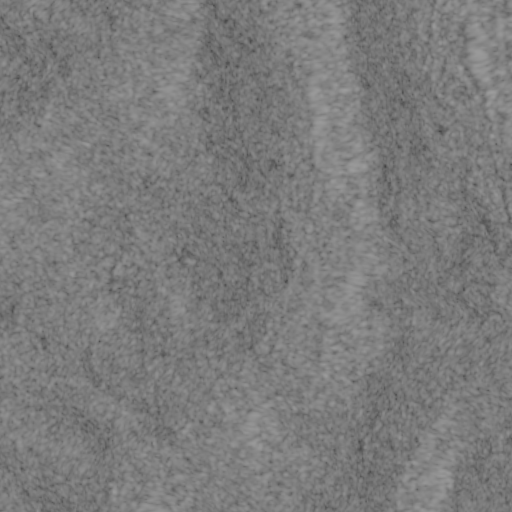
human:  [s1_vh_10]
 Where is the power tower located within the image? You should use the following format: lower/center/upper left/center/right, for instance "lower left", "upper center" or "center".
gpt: The power tower is located in the upper right of the image.
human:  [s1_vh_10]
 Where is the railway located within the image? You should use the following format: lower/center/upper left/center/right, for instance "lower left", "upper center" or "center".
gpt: The railway is located in the upper right of the image.
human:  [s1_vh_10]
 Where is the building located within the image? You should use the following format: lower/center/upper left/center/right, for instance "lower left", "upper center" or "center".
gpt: The building is located in the upper right of the image.
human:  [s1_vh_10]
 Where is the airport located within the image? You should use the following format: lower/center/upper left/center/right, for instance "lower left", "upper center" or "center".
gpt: There is no airport in the image.

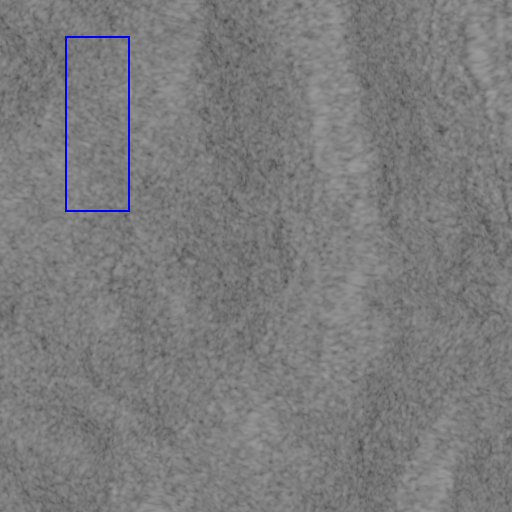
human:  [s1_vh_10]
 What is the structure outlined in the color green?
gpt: There is no green outline.
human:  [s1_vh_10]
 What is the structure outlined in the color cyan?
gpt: There is no structure outlined in cyan.